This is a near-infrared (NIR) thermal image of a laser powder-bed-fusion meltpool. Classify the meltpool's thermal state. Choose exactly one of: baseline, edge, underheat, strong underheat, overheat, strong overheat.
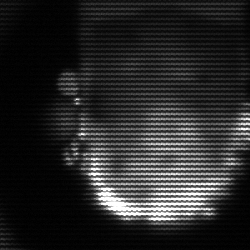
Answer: baseline